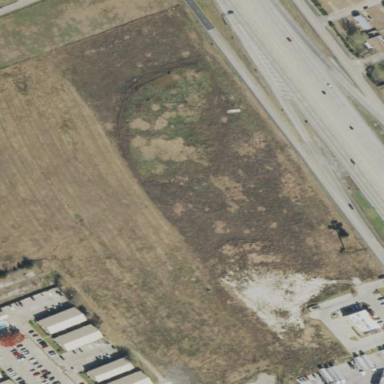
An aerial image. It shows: Grassy plot in zoning area.